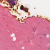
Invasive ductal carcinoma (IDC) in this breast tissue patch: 0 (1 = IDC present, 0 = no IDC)